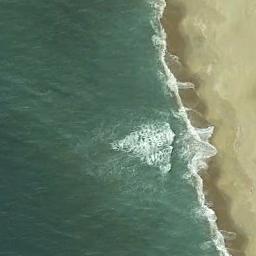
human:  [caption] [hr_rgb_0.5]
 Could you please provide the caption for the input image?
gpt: Waves of light blue water wash the beach .

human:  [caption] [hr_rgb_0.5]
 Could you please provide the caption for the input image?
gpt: The beach with khaki sand and the color of the seawater is green .

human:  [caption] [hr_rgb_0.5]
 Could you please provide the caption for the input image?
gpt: Peaceful green sea water and triangle shaped waves and beach .

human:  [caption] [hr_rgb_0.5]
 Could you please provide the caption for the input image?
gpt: There was a lot of spray near the beach .

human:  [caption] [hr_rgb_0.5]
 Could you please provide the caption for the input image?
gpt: There are water marks on the beach .